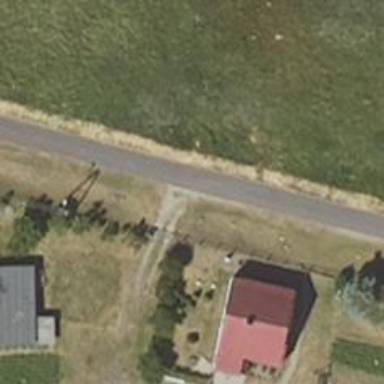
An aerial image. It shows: Smoothly paved residential road.